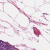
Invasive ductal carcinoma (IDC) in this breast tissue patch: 0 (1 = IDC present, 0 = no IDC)